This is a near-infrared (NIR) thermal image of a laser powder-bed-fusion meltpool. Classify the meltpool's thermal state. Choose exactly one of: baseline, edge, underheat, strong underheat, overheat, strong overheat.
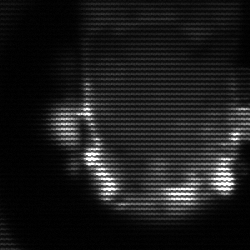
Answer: baseline